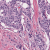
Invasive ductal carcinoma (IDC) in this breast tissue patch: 1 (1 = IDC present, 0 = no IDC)